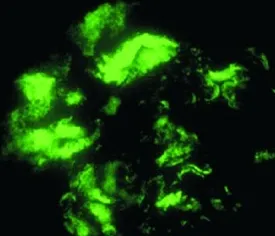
B: Immunofluorescence microscopy images showing coarse granular deposits of immunoglobulin A (3.
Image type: pathology (immunostaining)